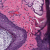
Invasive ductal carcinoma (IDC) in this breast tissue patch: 0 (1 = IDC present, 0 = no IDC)